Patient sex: M
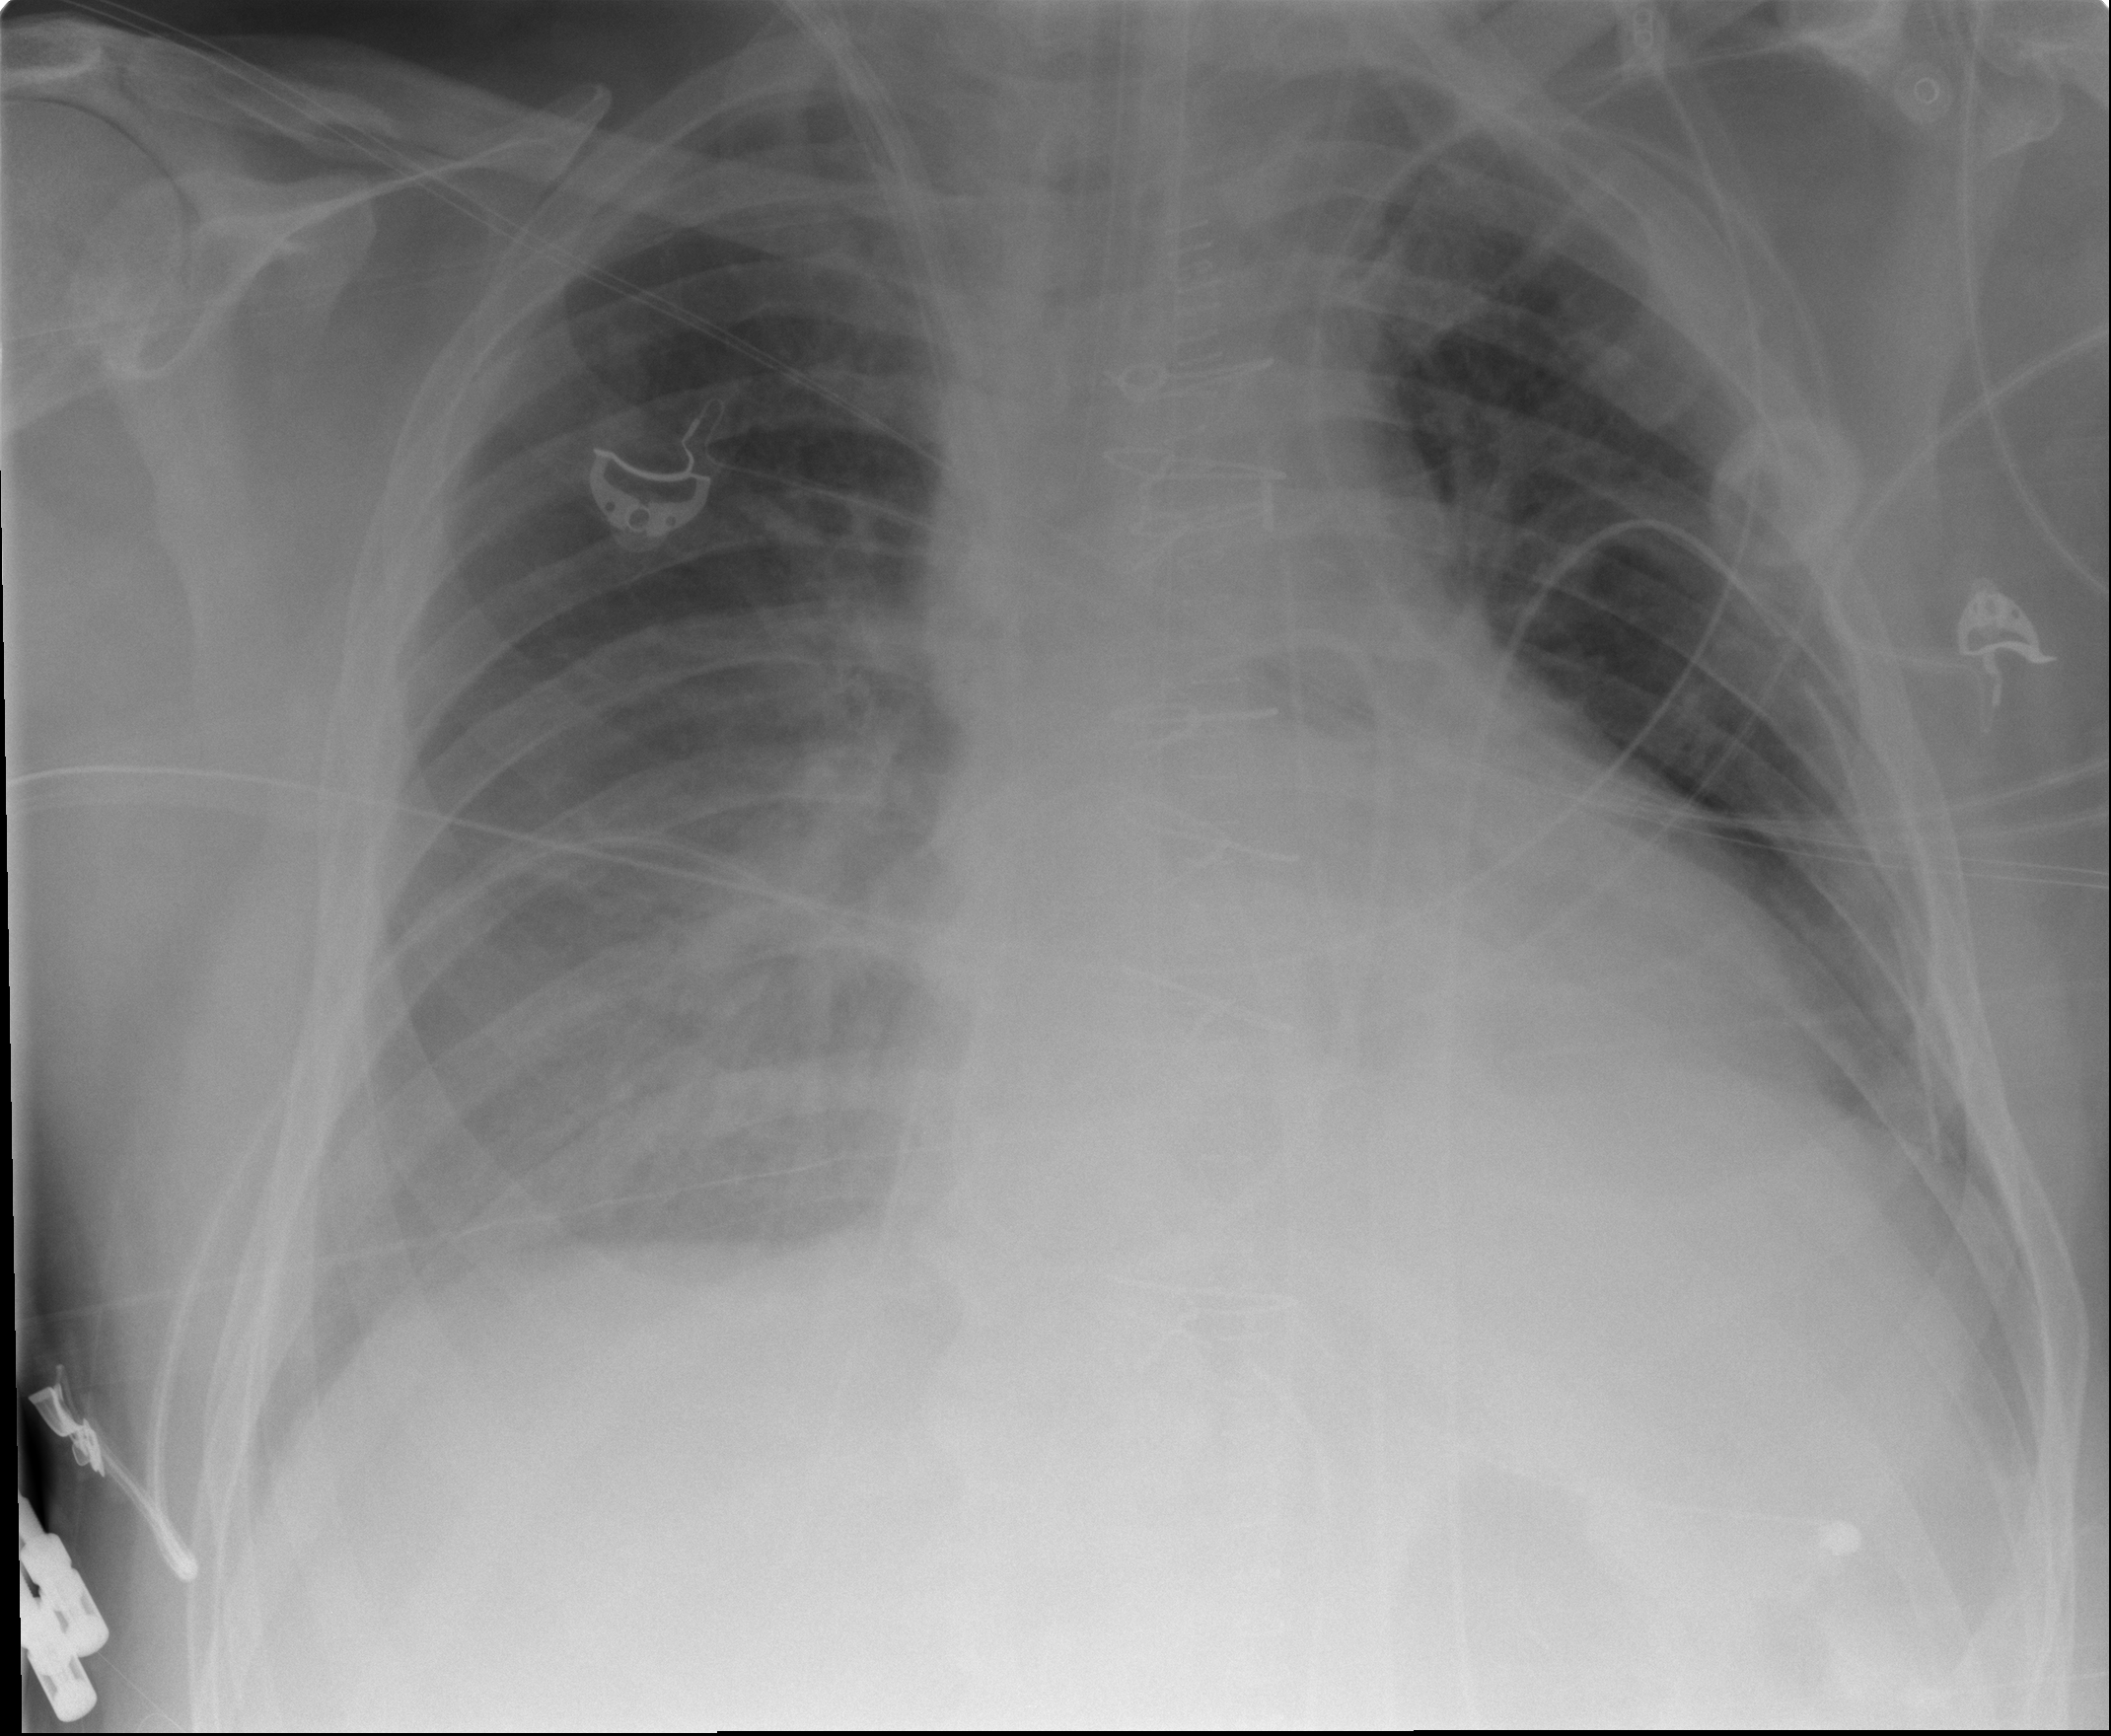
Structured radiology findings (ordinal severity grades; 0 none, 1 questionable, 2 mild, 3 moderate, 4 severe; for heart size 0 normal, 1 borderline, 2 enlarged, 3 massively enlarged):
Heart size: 1
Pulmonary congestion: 2
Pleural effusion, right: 2
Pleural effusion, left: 1
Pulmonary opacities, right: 2
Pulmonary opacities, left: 2
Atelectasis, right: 3
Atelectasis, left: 2